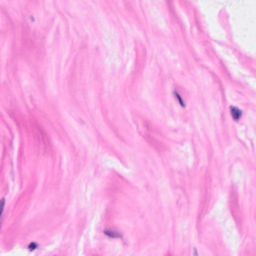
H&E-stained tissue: Breast